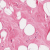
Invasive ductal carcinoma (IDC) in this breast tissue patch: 0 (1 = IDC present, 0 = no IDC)